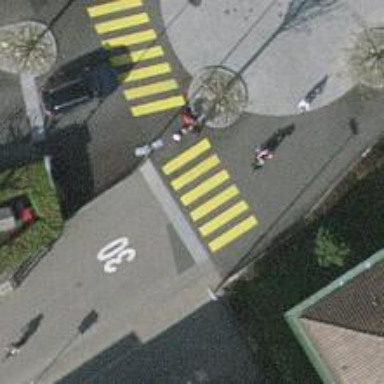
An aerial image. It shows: Uncontrolled crossing with central island on the road.